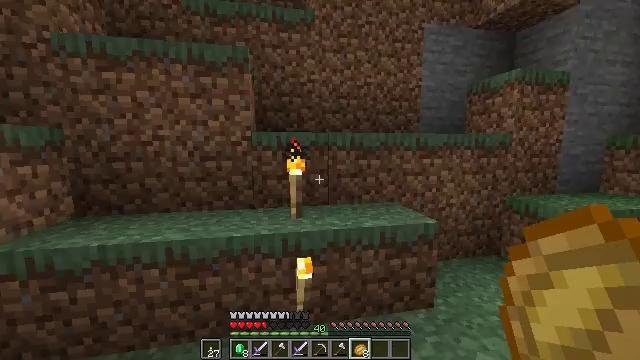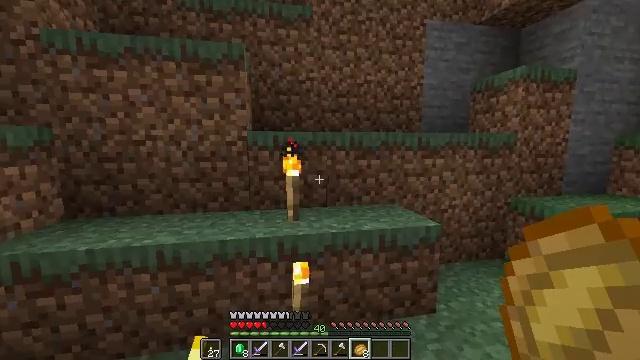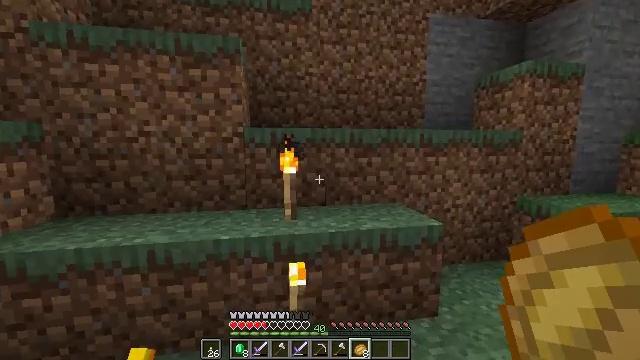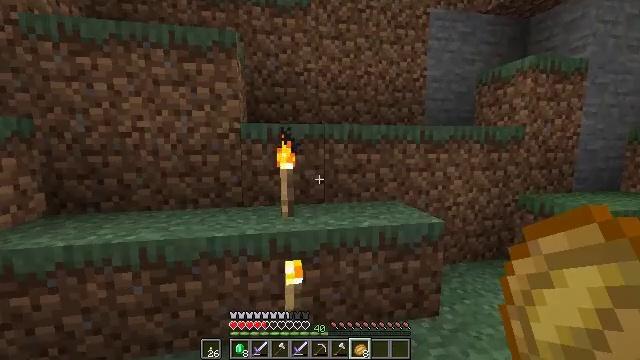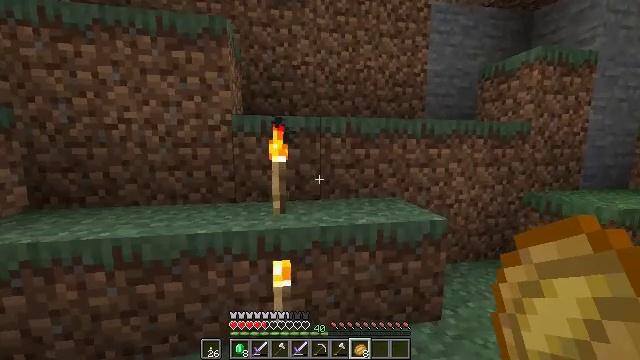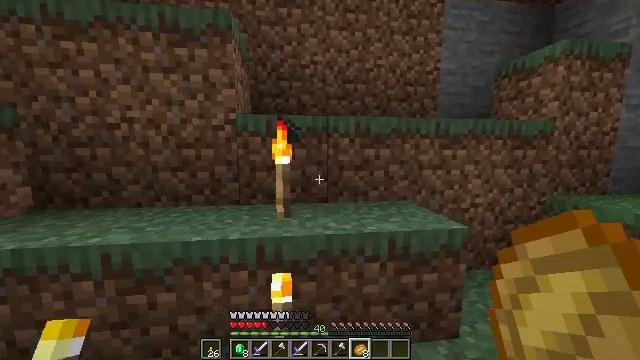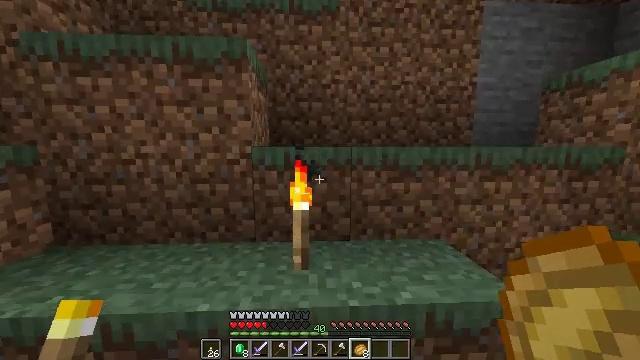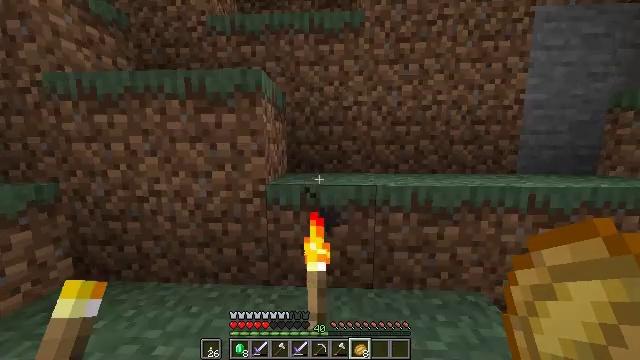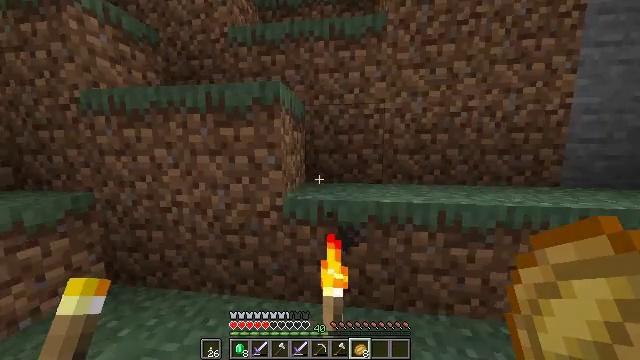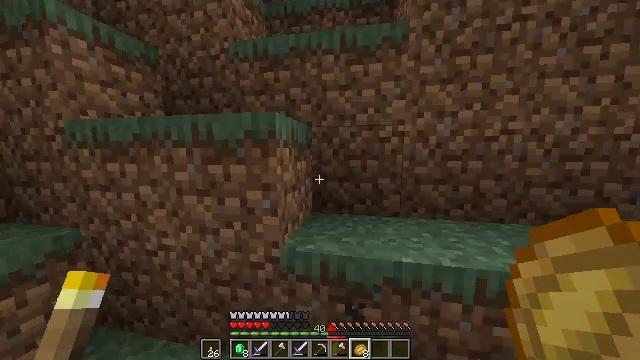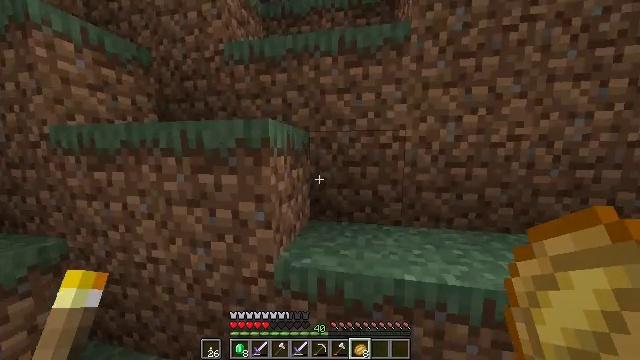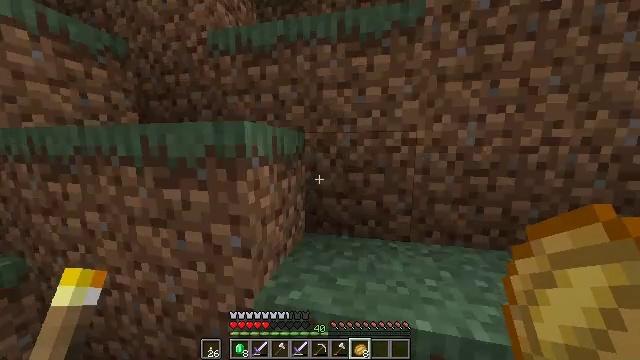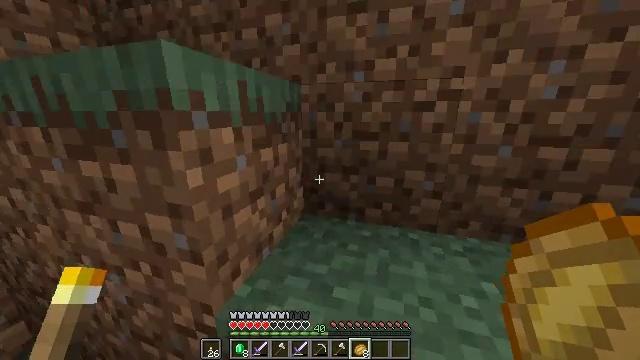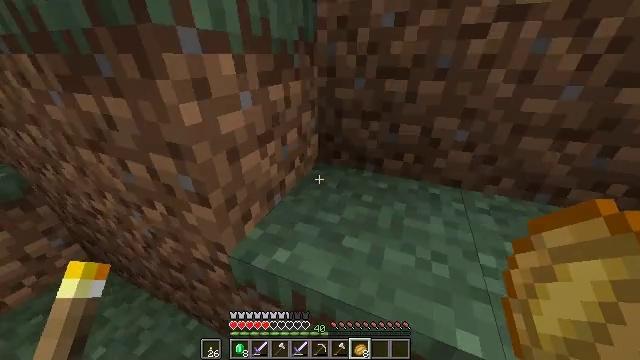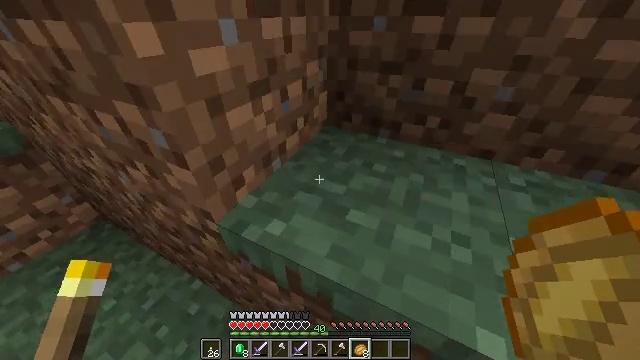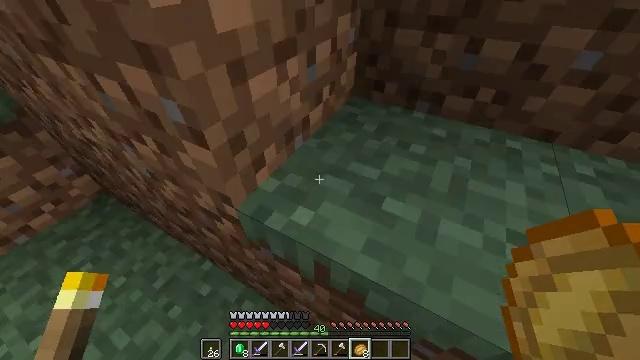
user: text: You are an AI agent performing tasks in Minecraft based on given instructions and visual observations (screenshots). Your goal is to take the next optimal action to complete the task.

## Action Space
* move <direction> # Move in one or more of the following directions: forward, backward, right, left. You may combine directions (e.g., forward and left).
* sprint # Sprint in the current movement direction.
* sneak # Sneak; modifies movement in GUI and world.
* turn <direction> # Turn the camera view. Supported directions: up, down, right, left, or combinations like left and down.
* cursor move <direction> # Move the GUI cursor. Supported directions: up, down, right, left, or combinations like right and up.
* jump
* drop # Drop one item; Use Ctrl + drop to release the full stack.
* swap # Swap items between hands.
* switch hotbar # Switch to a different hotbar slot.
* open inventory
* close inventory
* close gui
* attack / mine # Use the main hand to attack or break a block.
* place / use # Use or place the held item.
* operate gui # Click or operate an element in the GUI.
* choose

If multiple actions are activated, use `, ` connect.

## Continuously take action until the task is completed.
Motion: motion action
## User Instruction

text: Left click to collect the wall torch.
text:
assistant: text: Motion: move forward, jump
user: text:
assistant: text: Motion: move forward, sprint, jump
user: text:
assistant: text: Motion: move forward, sprint, jump
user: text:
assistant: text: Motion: move forward, sprint, jump
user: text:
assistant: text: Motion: move forward, sprint, turn left, jump
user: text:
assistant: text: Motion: move forward, turn left, jump
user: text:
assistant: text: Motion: move forward, turn left, jump
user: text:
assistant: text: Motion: move forward, turn left, jump
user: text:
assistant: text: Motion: move forward, sprint, turn left, jump
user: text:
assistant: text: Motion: move forward, sprint, jump
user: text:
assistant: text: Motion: move forward, sprint, turn left and down, jump
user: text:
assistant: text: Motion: move forward, sprint, turn left and down, jump
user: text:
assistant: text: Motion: move forward, turn left and down, jump
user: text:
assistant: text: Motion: move forward, turn left and down, jump
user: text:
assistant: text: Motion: move forward, turn left and down, jump
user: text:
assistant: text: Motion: turn left and down
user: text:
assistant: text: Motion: turn left and down
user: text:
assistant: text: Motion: turn left and down
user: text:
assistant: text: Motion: turn left and down
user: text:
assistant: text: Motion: turn left and down
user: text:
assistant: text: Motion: move left, turn left and down
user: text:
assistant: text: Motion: move left, turn down
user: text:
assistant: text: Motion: move left, turn right
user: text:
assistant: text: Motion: move left, turn right
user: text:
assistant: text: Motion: move left, turn right and up
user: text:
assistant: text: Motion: move left, turn right and up
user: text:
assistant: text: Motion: move left, turn right and up
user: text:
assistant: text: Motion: move left
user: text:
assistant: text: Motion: turn right
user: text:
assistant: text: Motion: turn right